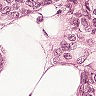
Metastatic tissue present: yes